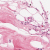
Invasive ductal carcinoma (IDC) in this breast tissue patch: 0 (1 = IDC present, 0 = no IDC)